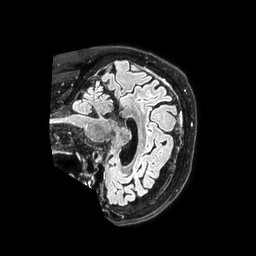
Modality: FLAIR
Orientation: sagittal
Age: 78
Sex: male
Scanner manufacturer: philips
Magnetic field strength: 3 T
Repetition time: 4.8 s
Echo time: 0.34 s